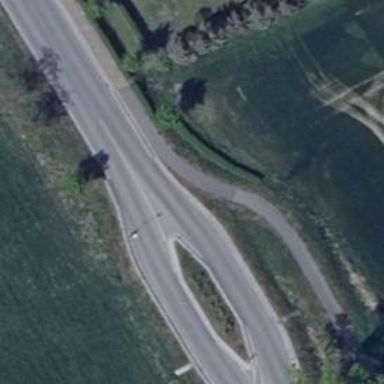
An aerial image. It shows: Asphalt road classified as primary highway.